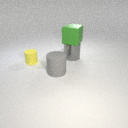
large gray metal cylinder below large green rubber cube